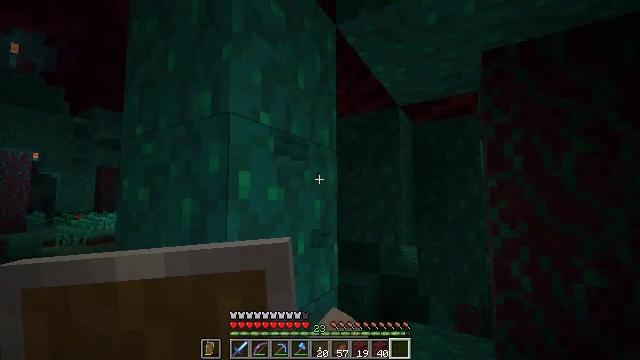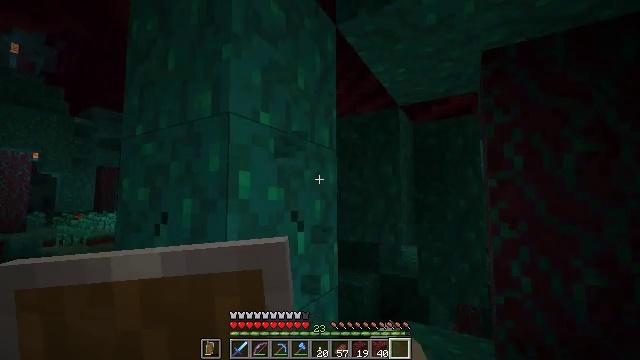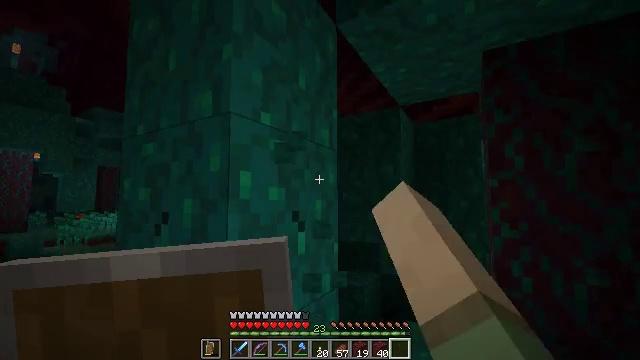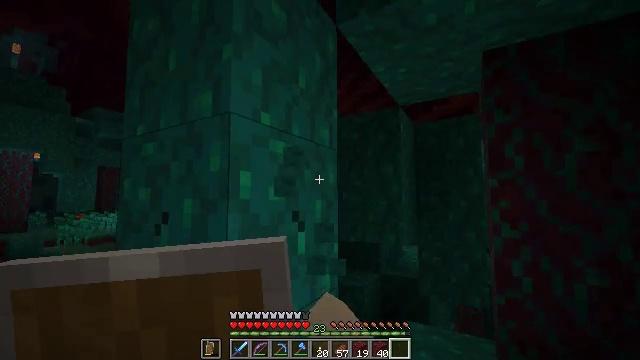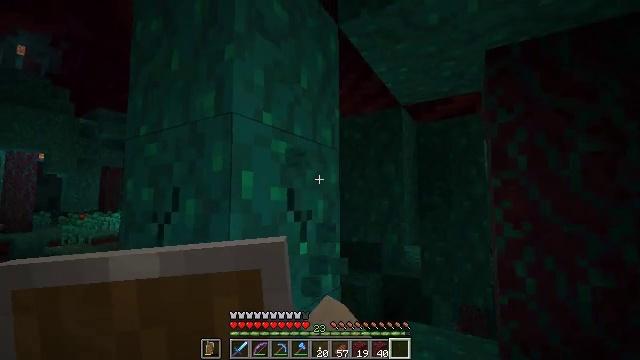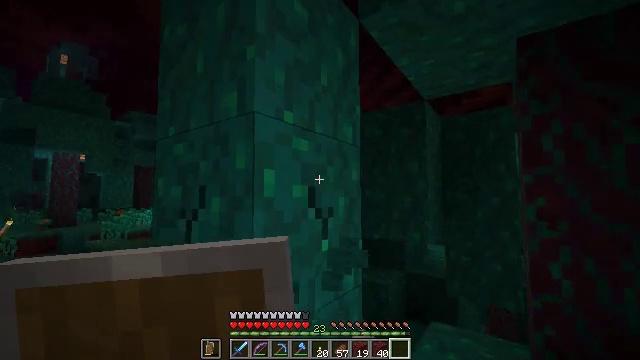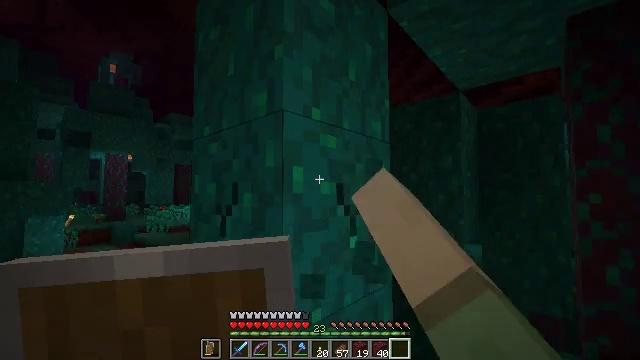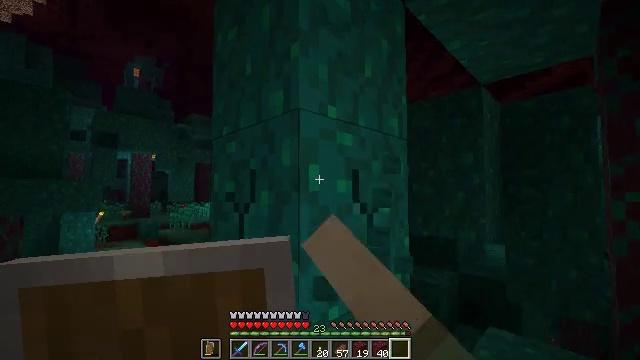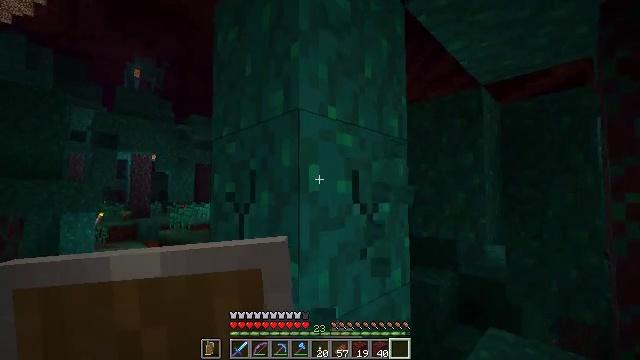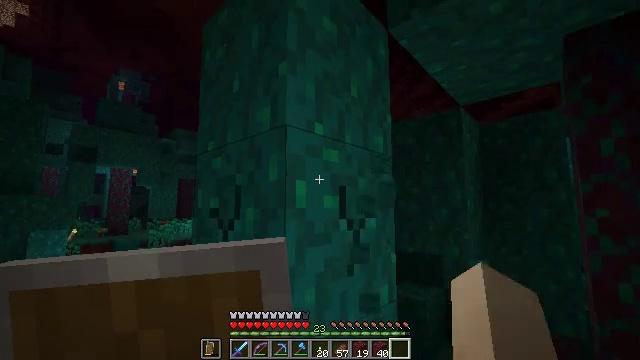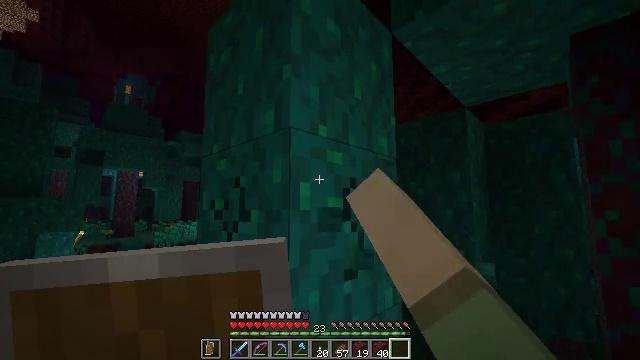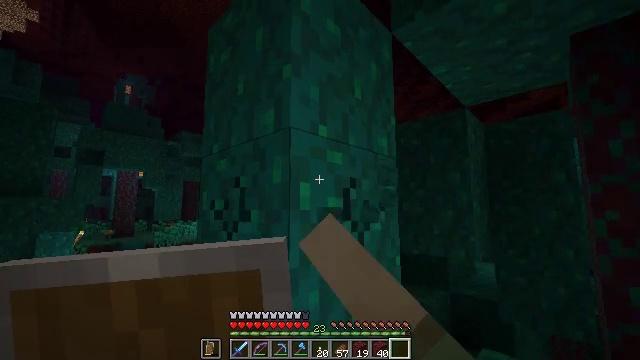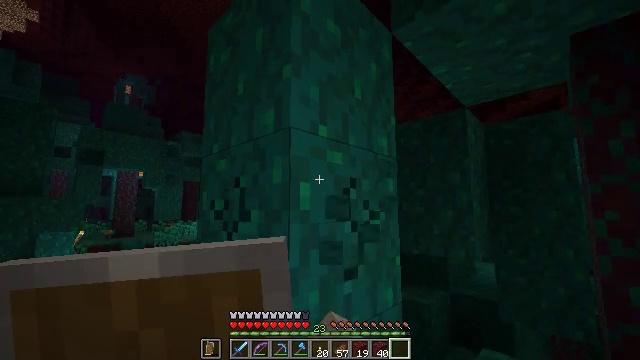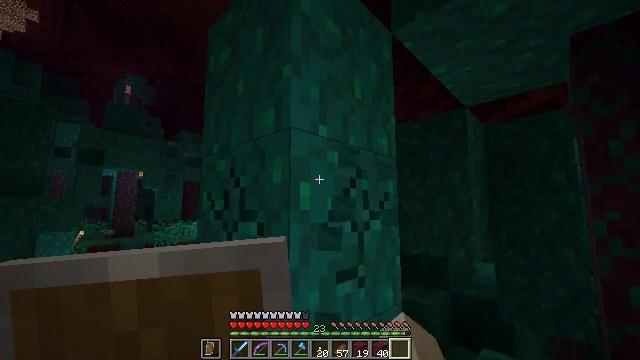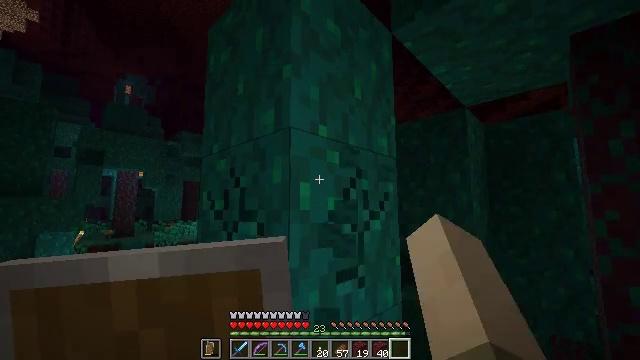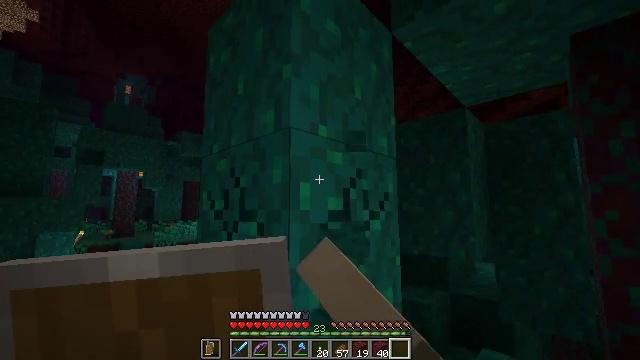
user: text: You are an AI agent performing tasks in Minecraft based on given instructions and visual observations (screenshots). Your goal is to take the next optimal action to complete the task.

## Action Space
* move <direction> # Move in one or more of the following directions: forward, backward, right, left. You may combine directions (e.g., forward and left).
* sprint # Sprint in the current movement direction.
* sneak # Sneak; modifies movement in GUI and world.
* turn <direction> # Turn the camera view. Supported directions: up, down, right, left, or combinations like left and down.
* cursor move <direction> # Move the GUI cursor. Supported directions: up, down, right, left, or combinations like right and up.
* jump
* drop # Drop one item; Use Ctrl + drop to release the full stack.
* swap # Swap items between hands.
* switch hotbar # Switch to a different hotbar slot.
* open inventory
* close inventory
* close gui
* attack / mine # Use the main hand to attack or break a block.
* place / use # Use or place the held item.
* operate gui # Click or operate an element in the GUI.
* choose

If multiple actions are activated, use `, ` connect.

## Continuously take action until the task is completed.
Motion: motion action
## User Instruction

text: Attack the warped wart block to obtain it.
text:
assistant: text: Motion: attack / mine
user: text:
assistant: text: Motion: attack / mine
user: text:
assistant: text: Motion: attack / mine
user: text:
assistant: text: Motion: attack / mine
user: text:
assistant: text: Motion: turn left, attack / mine
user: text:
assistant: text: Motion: turn left, attack / mine
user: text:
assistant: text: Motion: turn left, attack / mine
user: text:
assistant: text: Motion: attack / mine
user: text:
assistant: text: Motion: turn right and up, attack / mine
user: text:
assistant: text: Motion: attack / mine
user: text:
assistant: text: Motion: attack / mine
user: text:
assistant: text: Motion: attack / mine
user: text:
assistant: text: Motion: attack / mine
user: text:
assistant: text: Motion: attack / mine
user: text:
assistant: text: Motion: attack / mine
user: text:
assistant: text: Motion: attack / mine
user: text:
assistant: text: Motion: attack / mine
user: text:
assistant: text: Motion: attack / mine
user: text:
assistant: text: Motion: attack / mine
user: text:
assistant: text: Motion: attack / mine
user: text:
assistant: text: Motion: attack / mine
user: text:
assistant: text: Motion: turn right, attack / mine
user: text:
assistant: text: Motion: turn left and up, attack / mine
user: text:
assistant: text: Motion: attack / mine
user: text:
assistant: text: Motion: attack / mine
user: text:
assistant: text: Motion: attack / mine
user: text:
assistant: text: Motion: attack / mine
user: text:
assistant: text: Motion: attack / mine
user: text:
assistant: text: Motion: attack / mine
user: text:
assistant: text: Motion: attack / mine